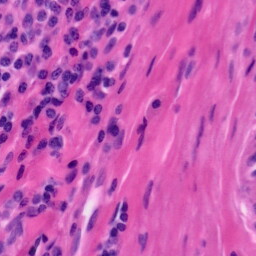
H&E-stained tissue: Tonsil